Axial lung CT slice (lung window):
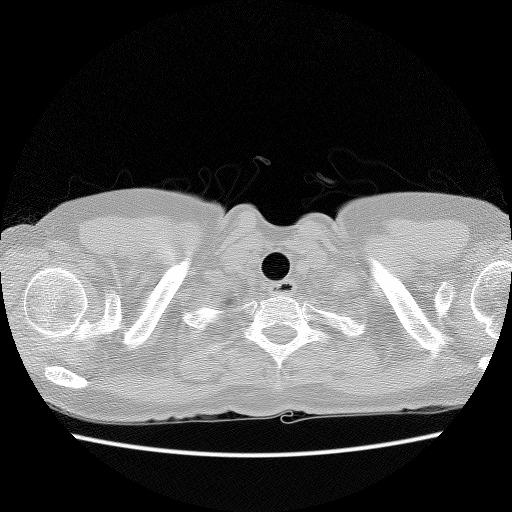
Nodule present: no